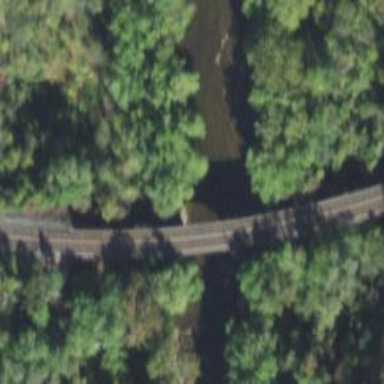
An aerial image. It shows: Railway bridge.